Question: Imagine a mobile webpage with a navigation bar at the very top of the page.
Using javascript/jQuery I'd like to be able to detect when a user scrolls "past" the top of the screen.
Let me try to explain: Imagine that the webpage just loaded and you see the navigation bar at the very top of your screen. Now, you put your finger on the screen and drag . On an iPhone, this will look something like:

I'm looking for something similar to the following:
'''
$(document).ready(function () {
$(window).scroll(function (event) {
var y = $(this).scrollTop();
if(y < -20)) {
//do something
}
'''
Unfortunately, this won't work on Android phones because they don't have the same elastic behavior as iPhones:
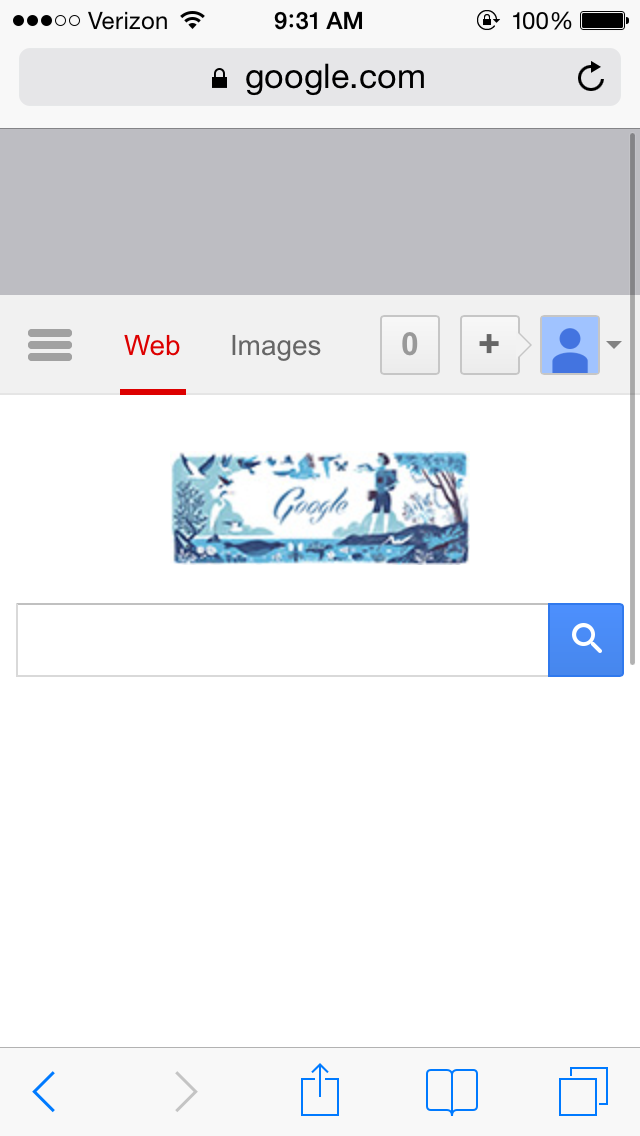
Answer: # The bad news
So, let's start with the bad news: there is no way to get the information you wish for natively. Why? Because once you get into the 'elastic' zone you're dragging the entire webview component down rather than just the content of the document like in your pseudo code.
What does this practically mean? Emulation or Native wrapping
# Emulation, the choices
So you will have to run your own solution and you will have to make a couple of choices. First of all if you wish to use elastic scrolling you should note that this is patented by in patent <URL>.
Secondly the question is whether you really want to emulate a native experience. There is a big lobby against native experience emulation due to 1) a believe that it can't ever be perfect enough and 2) as operating systems and browser change your code will stay out of date and thus look terrible/weird or possible can even cause entirely unexpected behaviour/combinations.
Secondly you will have to decide whether you wish for the same elastic behaviour on android or whether you wish to give a more native like experice on android. Personally I believe it makes for some excellent UX, so I wouldn't explicitedly disadvice you from using an elastic effect, however it is something you should consider carefully.
# Emulation, the scripts
Most scripts that provide similar emulation to what you want are "pull to refresh" scripts. Depending on your specific wishes you should simply use one of those scripts and either alter them or use some CSS to hide the message inside them.
- <URL> - Not perfect emulation of the native experience and uses the old iOS background, but a pretty good option none the less, to hide the spinner just use'''
.hook-spinner{
display:none;
}
'''
- <URL>, but does have some iScroll like features as well. You can 'remove' the message by specifying the 'pullHeaderHTML' with empty HTML strings.
# Native wrapping
The alternative, which I am convinced you do not want to do, but I do want to add for the sake of completeness, is to distribute your app as a native app for example bundled up in phonegap. However to get this working would require a fair number of changes to the phonegap code itself and would not be an advisable approach (I have once developed a phonegap app using native components and interactions 'around' it triggering various javascript events, although doable and presenting certain advantages it's not something I would advice).